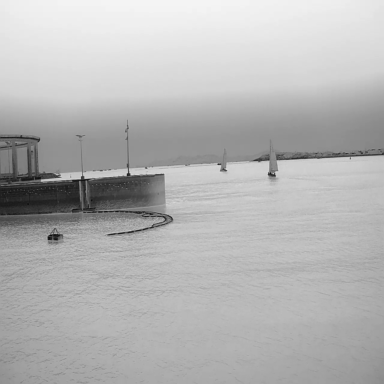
There are two sailboats in the infrared image.